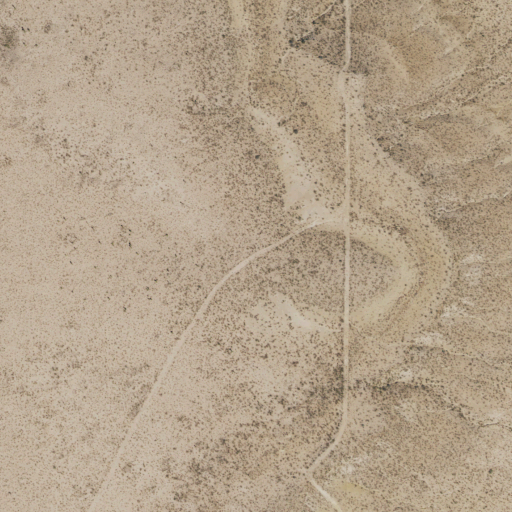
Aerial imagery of mountain in Texas named Norton Mesa containing shrub and grassland